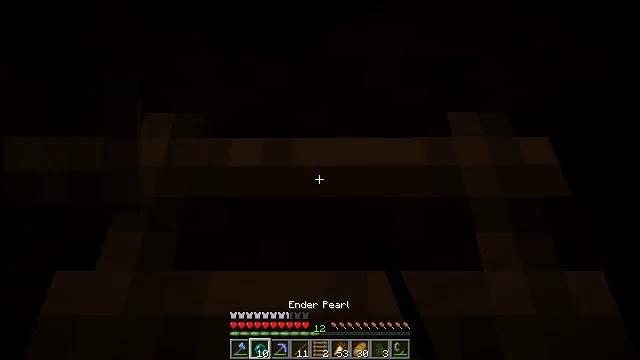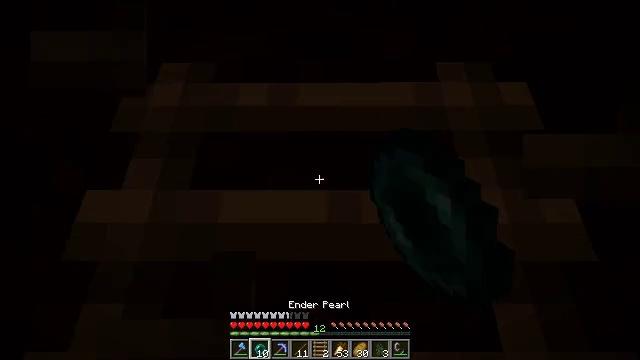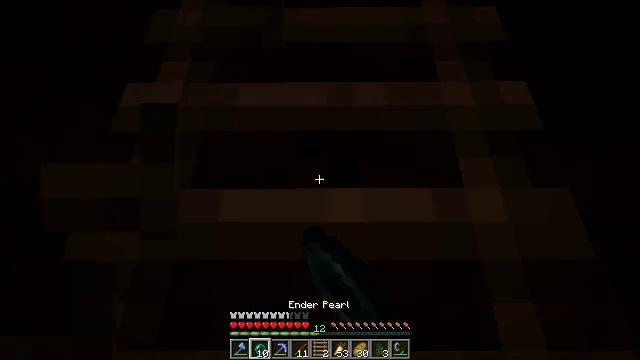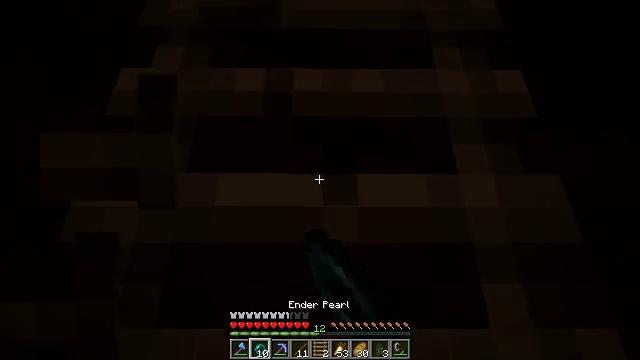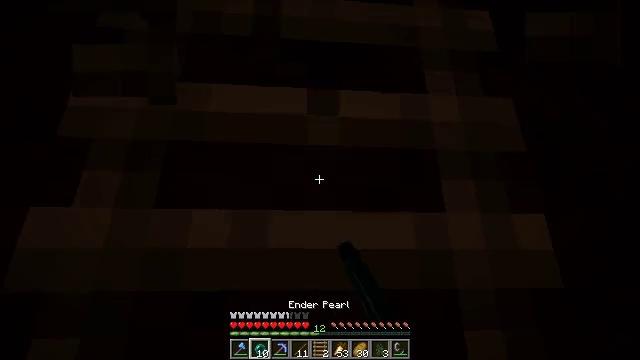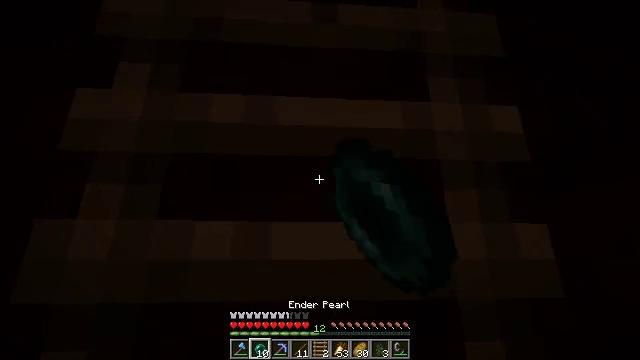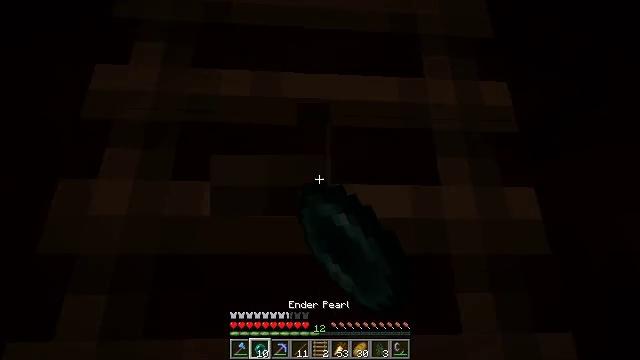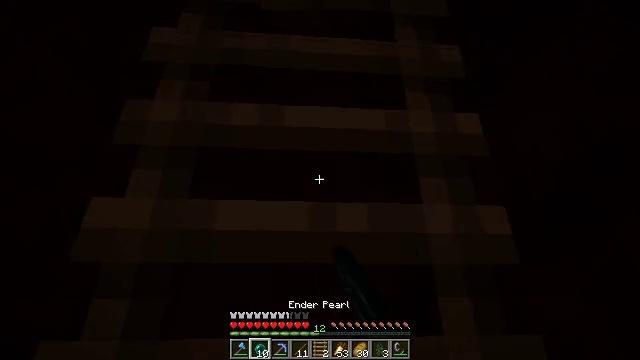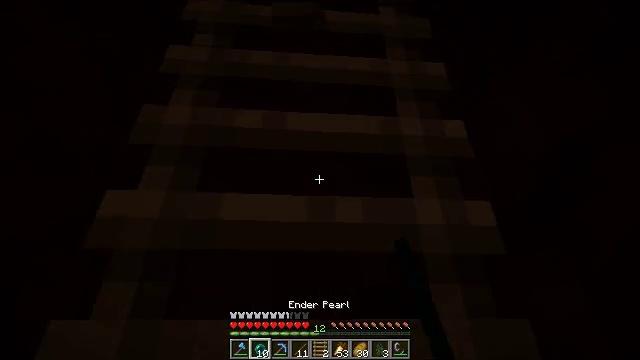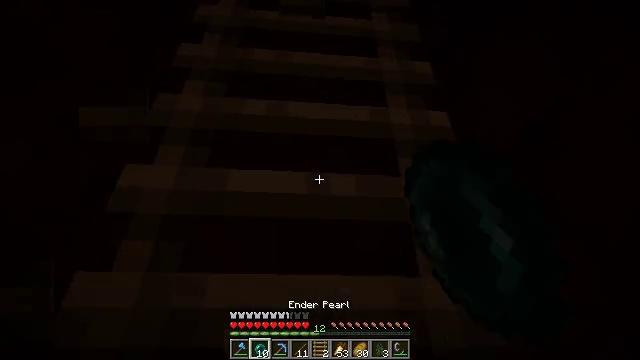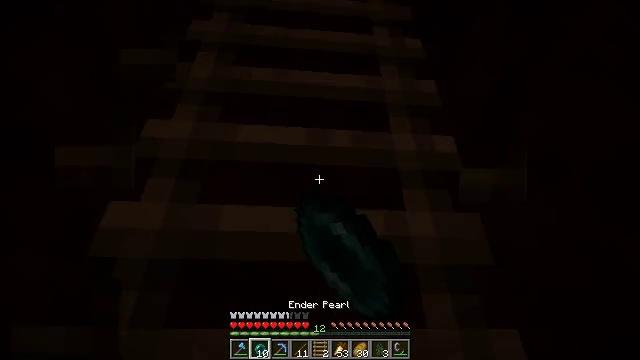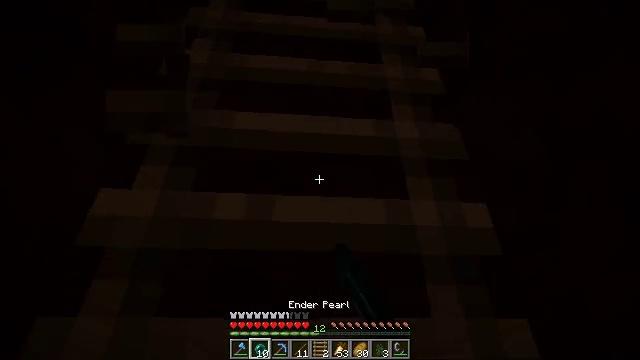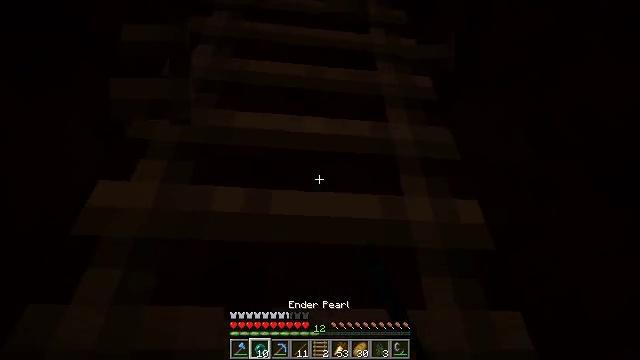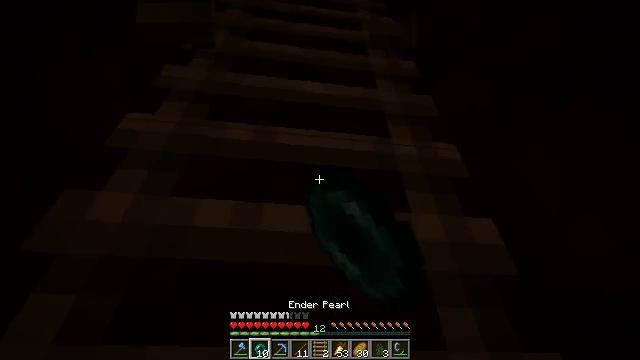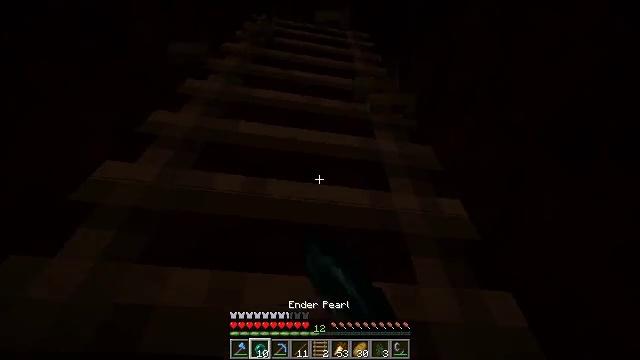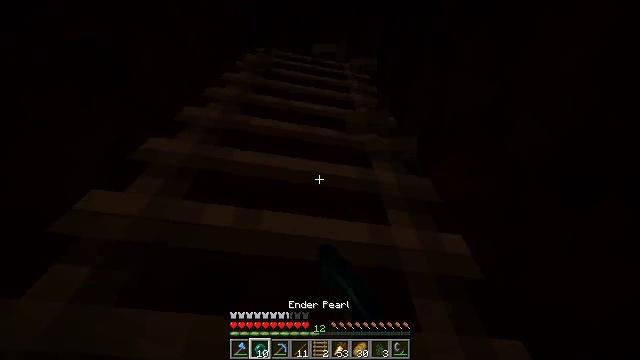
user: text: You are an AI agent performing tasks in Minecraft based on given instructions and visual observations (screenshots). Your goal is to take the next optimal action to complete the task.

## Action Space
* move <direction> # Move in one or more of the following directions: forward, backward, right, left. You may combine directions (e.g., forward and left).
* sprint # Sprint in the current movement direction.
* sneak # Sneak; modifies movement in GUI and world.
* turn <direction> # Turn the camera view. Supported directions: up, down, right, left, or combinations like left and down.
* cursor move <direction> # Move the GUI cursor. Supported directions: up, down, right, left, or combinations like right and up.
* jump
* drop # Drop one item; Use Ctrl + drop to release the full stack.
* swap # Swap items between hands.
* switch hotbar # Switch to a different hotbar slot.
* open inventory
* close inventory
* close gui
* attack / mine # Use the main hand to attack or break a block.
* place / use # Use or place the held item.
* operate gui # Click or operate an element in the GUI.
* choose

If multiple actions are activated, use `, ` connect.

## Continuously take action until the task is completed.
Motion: motion action
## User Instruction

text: Remove the ladder from its position.
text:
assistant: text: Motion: attack / mine
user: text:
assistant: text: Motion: attack / mine
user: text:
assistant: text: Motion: turn down, attack / mine
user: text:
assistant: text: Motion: turn right and down, attack / mine
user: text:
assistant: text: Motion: move back, turn down, attack / mine
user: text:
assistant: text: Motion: move back, turn up, attack / mine
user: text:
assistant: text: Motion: turn up, attack / mine
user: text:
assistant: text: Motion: turn up, attack / mine
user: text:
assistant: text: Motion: move forward, turn up, attack / mine
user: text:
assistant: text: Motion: move forward, attack / mine
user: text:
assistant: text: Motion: move forward, attack / mine
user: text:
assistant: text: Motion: move forward, turn right and up, attack / mine
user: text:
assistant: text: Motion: turn right and up, attack / mine
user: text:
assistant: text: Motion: turn right and up, attack / mine
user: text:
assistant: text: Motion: turn right and up, attack / mine
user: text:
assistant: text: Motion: turn up, attack / mine
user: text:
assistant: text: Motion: attack / mine
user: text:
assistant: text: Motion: no_op
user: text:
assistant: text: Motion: turn up, switch to hotbar 3
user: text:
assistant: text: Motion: turn up, switch to hotbar 3
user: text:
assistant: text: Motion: turn up, switch to hotbar 3
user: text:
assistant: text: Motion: turn left and up
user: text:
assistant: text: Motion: turn up
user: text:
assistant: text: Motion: move forward, turn left and up
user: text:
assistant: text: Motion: move forward
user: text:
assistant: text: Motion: move forward
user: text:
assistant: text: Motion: move forward
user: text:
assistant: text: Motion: move forward
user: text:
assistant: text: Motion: move forward
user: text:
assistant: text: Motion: move forward